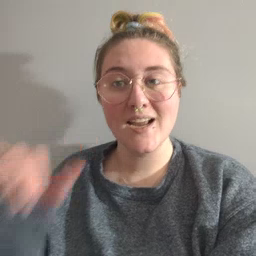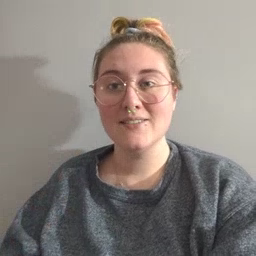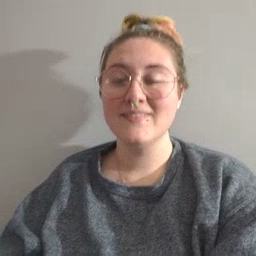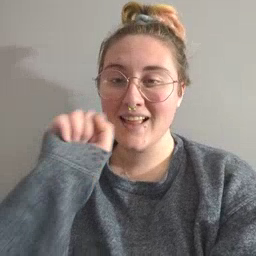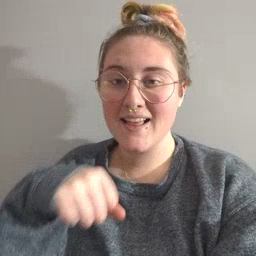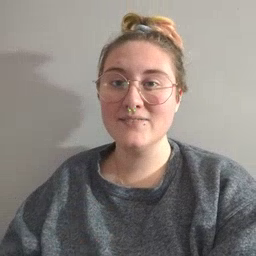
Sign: can